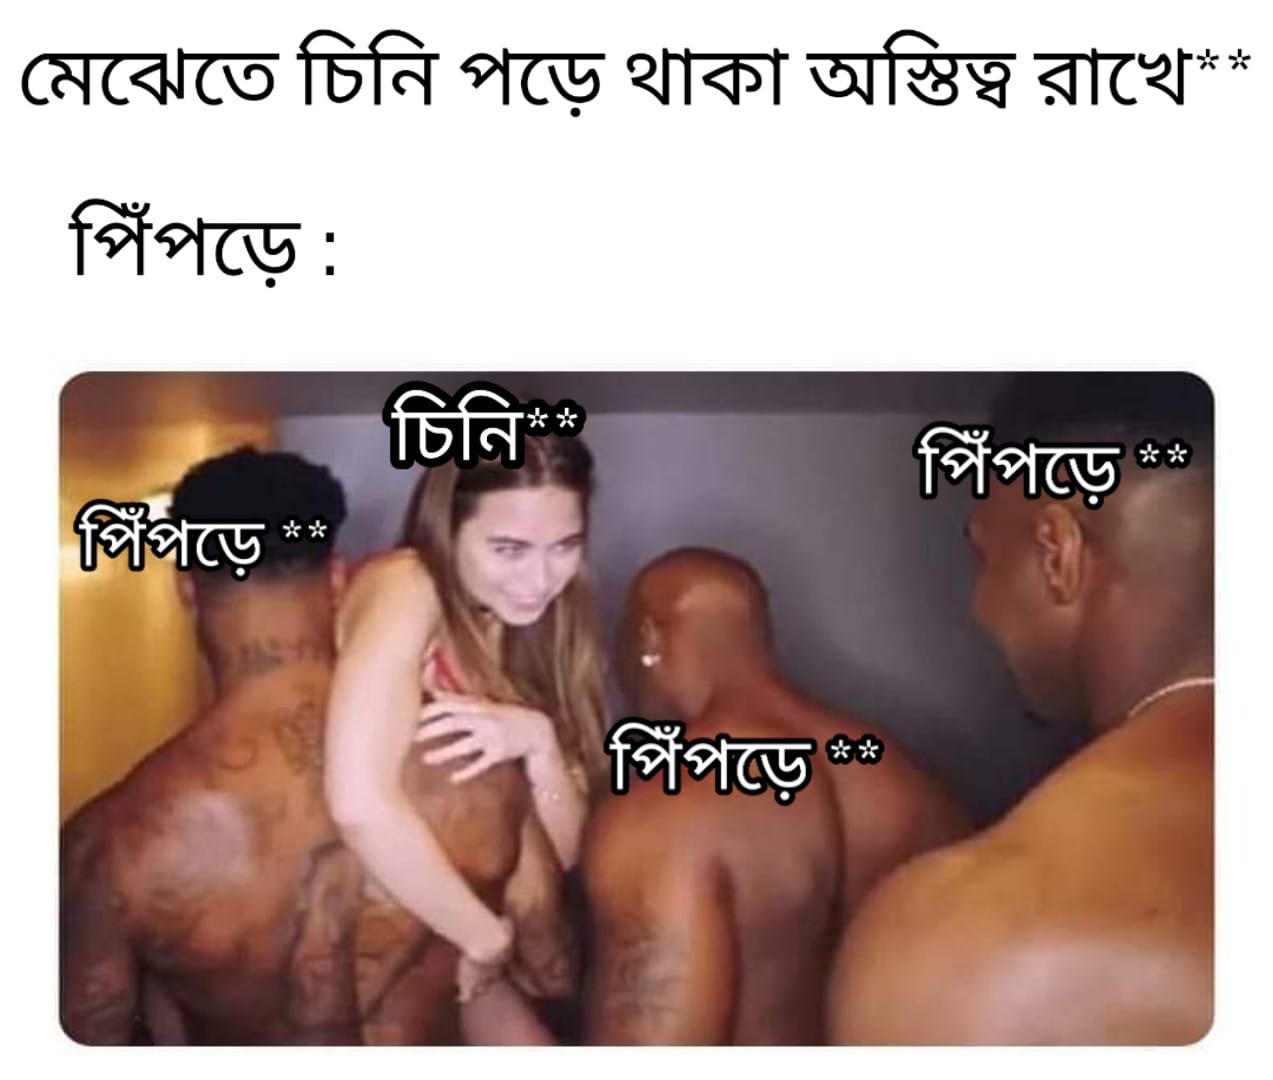
Caption: মেঝেতে চিনি পড়ে থাকা অস্তিত্ব রাখে **     পিপড়ে     পিপড়ে **    চিনি **    পিপড়ে **    পিপড়ে **
Label: hate